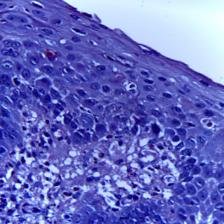
Diagnosis: OSCC